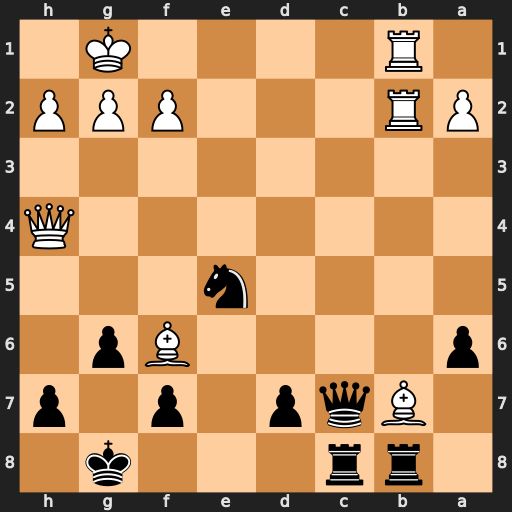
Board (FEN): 1rr3k1/1Bqp1p1p/p4Bp1/4n3/7Q/8/PR3PPP/1R4K1
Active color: b
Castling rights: -
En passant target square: -
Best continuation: Qc1+ Rxc1 Rxc1#